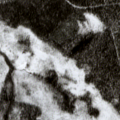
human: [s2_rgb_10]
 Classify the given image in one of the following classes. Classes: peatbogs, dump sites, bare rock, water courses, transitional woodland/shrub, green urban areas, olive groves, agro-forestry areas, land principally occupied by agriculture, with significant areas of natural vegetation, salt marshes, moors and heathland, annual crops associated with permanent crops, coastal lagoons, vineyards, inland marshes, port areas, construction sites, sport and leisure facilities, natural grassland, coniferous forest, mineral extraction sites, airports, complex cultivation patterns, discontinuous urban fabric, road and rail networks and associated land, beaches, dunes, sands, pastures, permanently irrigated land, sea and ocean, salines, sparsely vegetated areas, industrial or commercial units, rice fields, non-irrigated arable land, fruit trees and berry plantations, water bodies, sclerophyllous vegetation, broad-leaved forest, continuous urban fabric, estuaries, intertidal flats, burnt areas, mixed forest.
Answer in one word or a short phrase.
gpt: coniferous forest, peatbogs